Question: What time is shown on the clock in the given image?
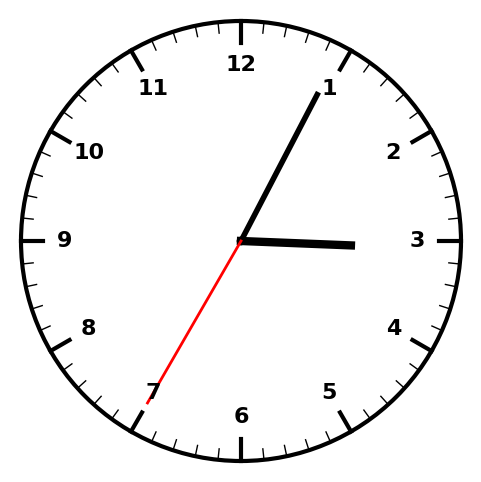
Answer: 03:04:35